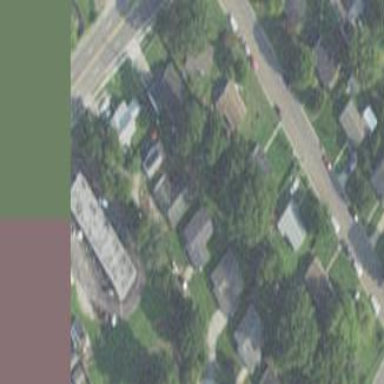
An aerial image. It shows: Residential area composed of single-family homes.